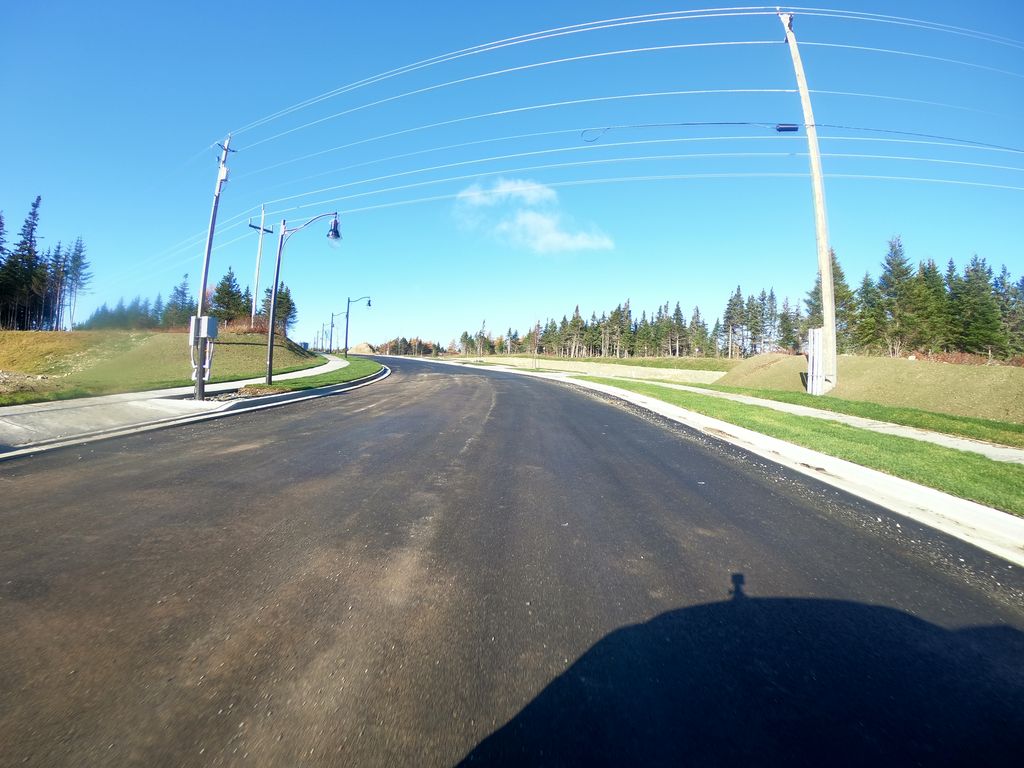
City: st_johns